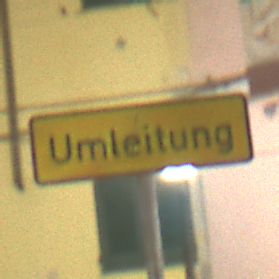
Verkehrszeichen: Umleitungsankuendigung
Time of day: Night
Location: Outdoor (Urban)
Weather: PartlyCloudy
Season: NotSpecified
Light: Artificial